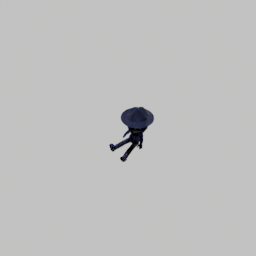
Label: people